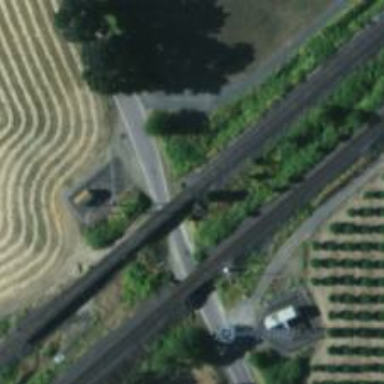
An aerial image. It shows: Bridge over railway line.